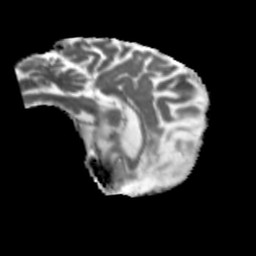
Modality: MD
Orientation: sagittal
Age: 75
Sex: male
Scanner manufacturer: siemens
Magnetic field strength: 3 T
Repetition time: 5.47 s
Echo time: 0.0854 s